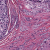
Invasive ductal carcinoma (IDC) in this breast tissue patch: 0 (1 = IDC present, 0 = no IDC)